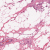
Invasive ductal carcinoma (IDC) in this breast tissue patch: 1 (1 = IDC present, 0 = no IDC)